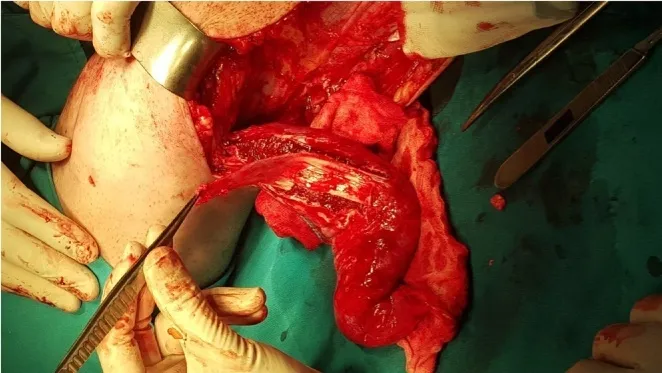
Harvesting gastrocnemius muscle fascia.
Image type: medical_photograph (other_medical_photograph)